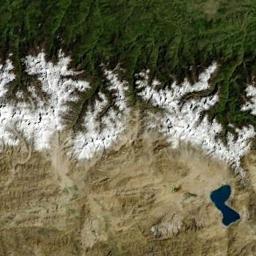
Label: snowberg